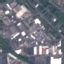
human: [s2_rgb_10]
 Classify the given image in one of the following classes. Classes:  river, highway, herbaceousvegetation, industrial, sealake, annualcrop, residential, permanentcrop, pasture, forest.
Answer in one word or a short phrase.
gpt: Industrial